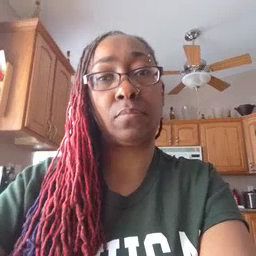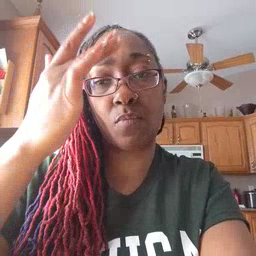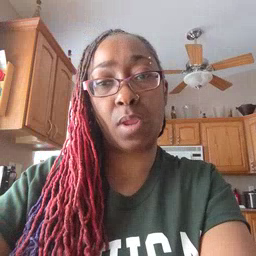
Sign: why